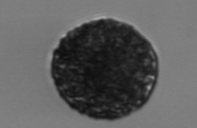
Label: Vicicitus_globosus